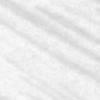
Label: change